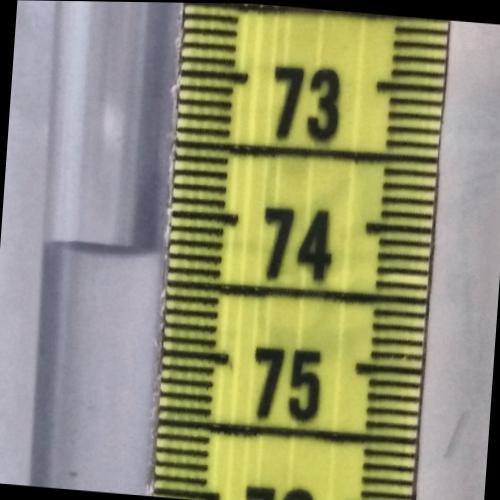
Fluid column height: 74.3 cm